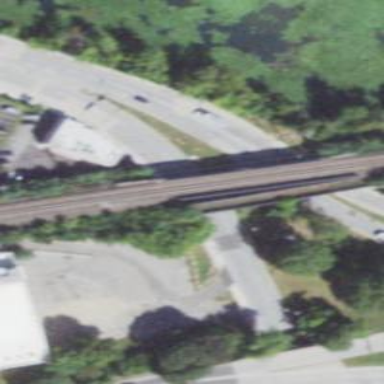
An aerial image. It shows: Bridge with electrified railway tracks.